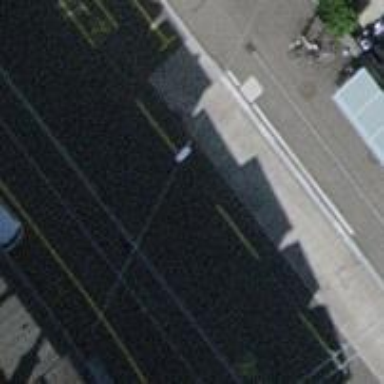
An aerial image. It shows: Bus stop for trolleybuses with designated stop position.